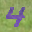
Label: 4